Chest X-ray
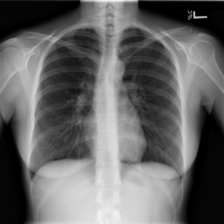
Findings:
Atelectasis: negative
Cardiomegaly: negative
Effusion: negative
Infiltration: negative
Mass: negative
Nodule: negative
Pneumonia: negative
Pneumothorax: negative
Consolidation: negative
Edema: negative
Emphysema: negative
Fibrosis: negative
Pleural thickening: negative
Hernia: negative